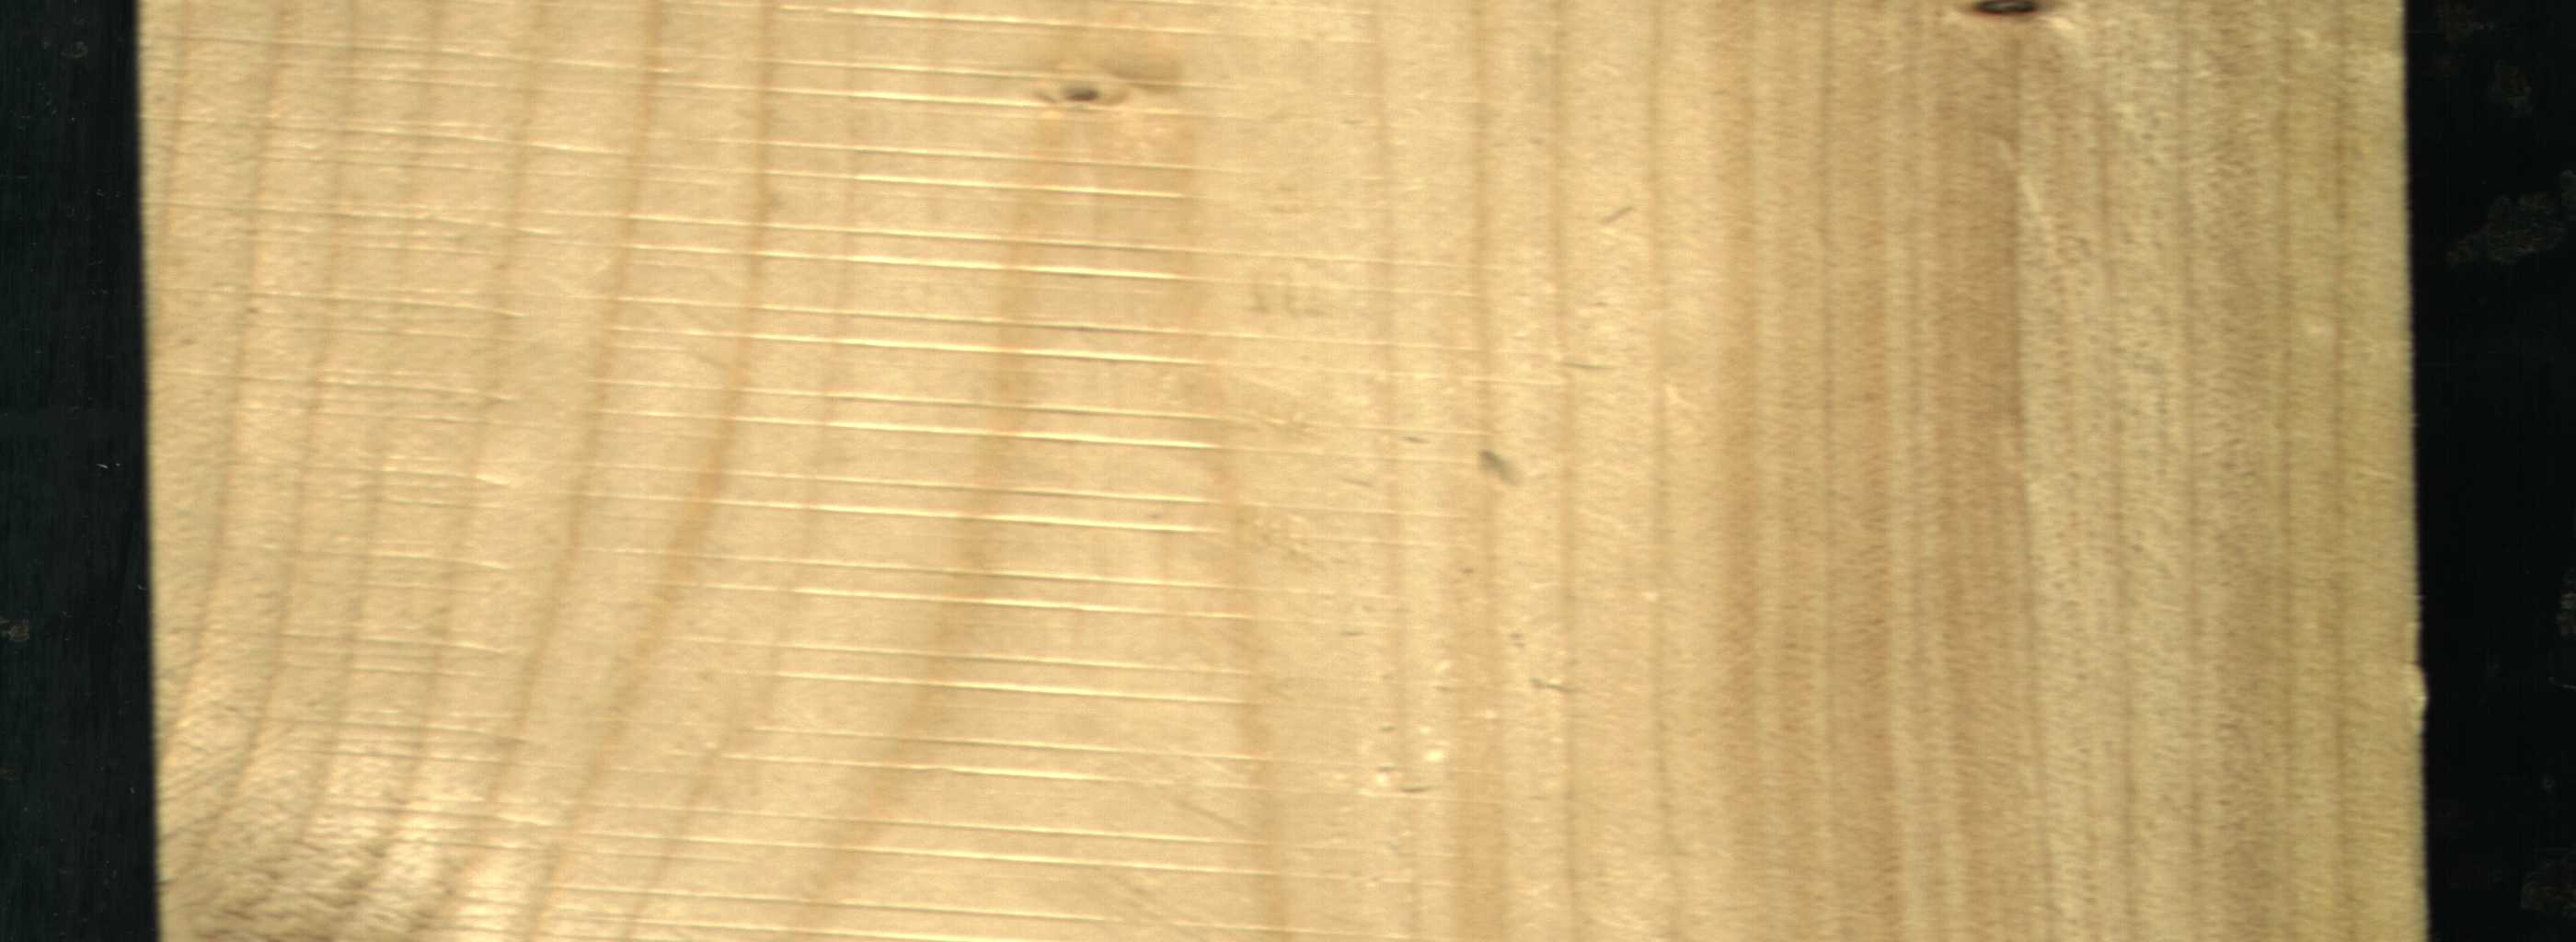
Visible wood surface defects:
Dead_Knot